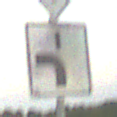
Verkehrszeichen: VerlaufVorfahrtsstrasse5
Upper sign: Vorfahrtsstrasse
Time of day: SunriseSunset
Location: Outdoor (RoadRail)
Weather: PartlyCloudy
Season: NotSpecified
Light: Natural